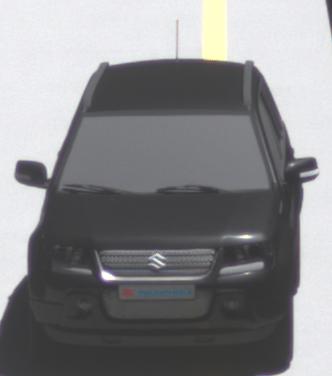
Make: Suzuki
Model: Grand Vitara
Detailed model: Gen. 1 JT
Model produced from: 2009
Model produced until: 2012
Doors: 5
Color: black
Road condition: dry road
Daytime: midday
Contrast: high contrast